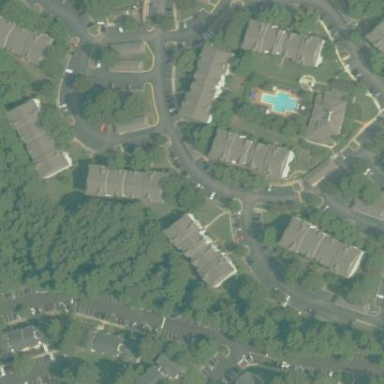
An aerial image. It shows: Residential neighbourhood.